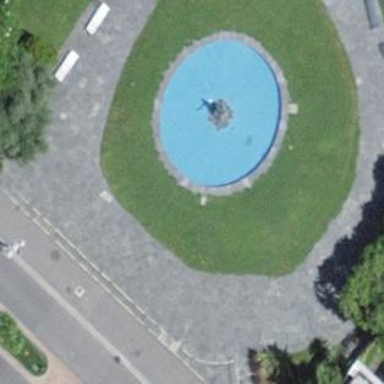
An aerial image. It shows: Decorative fountain.